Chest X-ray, AP view. Patient: 39 years old, sex M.
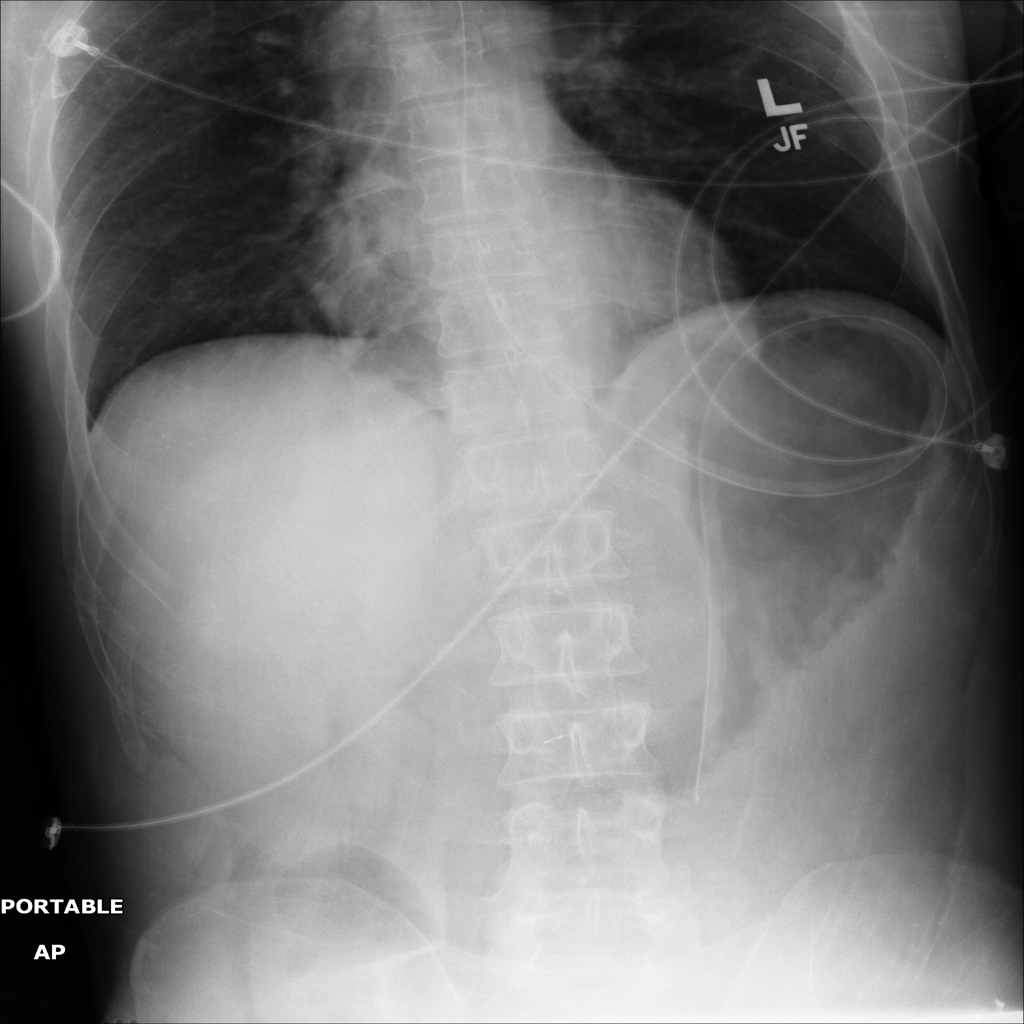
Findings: No Finding